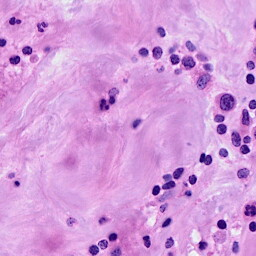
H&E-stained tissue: Breast